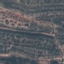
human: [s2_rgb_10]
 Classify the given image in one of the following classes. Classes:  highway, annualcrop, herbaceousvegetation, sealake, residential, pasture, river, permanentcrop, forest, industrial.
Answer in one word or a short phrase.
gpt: HerbaceousVegetation